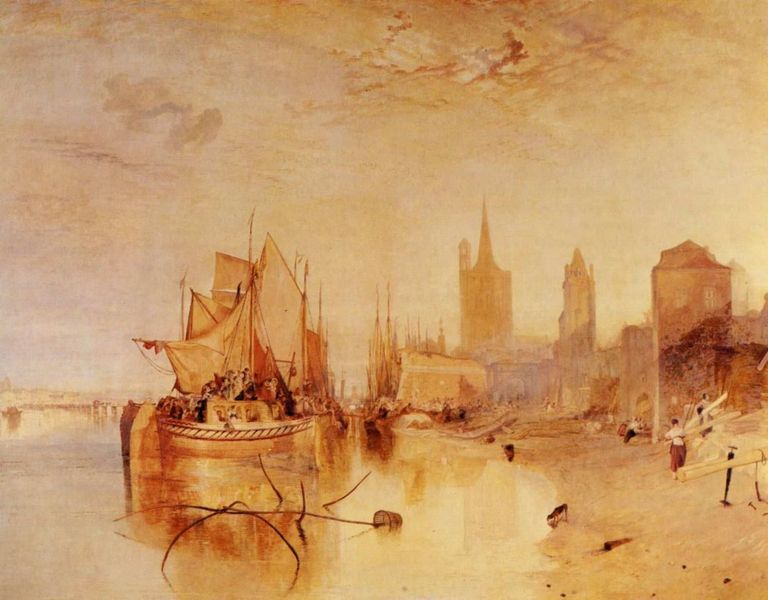
Titel: Köln, Ankunft eines Postschiffes
Künstler: William Turner
Standort: New York (New York)
Institution: The Frick Collection
Schlagwörter: blau, feuer, gemälde, himmel, meer, schatten, wasser, wolken, aquarell, fluss, frauen, gelb, kirchturm, landschaft, menschen, ocker, sand, see, stadt, ufer, äste, braun, hell, hintergrund, holz, licht, orange, zeichnung, gebäude, haus, hund, rot, beige, leute, architektur, mensch, spitze, stein, tragen, holland, ast, ferne, horizont, häuser, spiegelung, weite, zweige, brücke, gewässer, kanal, kirche, sonne, gold, personen, pflanze, england, gotik, rosa, boot, boote, turm, bewölkt, küste, schiff, schiffe, segel, segelboot, segelschiffe, strand, umrisse, ansicht, italien, venedig, fischer, mast, segelschiff, mauer, dunst, nebel, linien, silhouette, sepia, arbeiter, figuren, hafen, werft, kai, masten, pier, planken, steg, sturm, stämme, turner, korb, balken, stimmung, bretter, striche, segelboote, vor anker, ozean, segeln, stadtansicht, ebbe, türme, mole, erdfarben, bedeckt, flusslandschaft, brett, kathedrale, morast, leuchtend, matrosen, anker, segeltuch, eimer, rötel, anlegestelle, reuse, hafenstadt, menschne, passagiere, hafenansicht, köln, seeleute, einwohner, gebl, statd, kescher, william turner, flu, sandstand, selgelschiff, skiezze, uüberfüllt, neben, räuse, fischräuse, ankert, hafenstatt